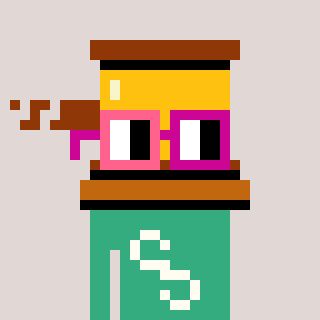
a pixel art character with square pink and red glasses, a gavel-shaped head and a teal-colored body on a warm background